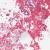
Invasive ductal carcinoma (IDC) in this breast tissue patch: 0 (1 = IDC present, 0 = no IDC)